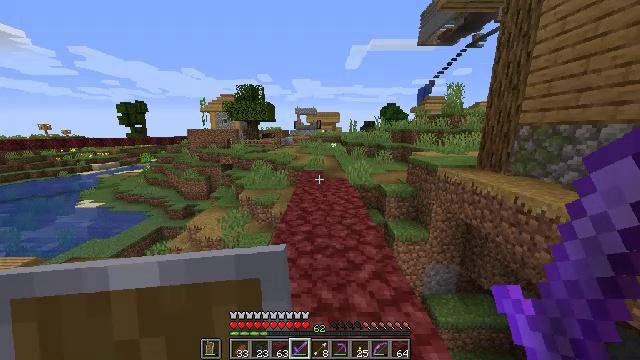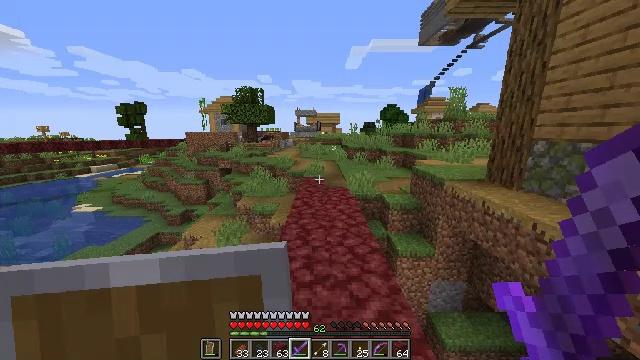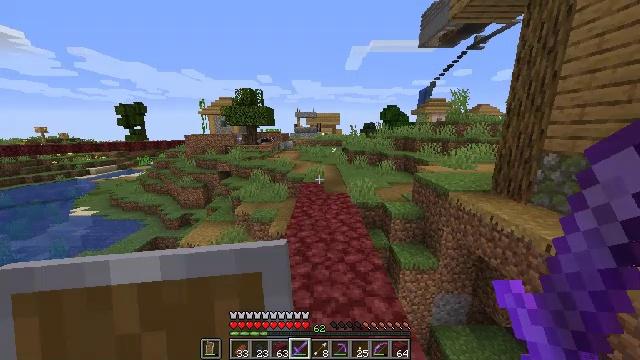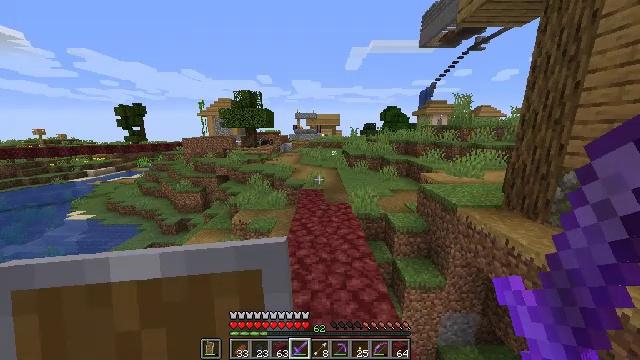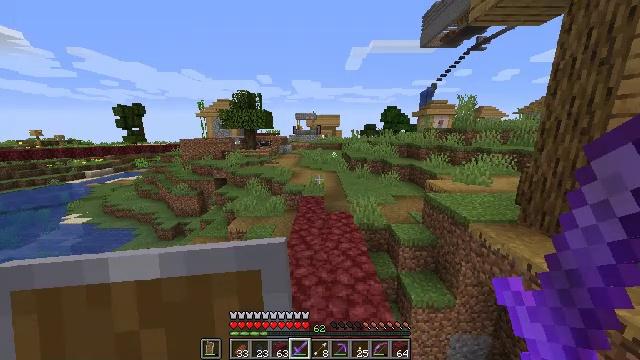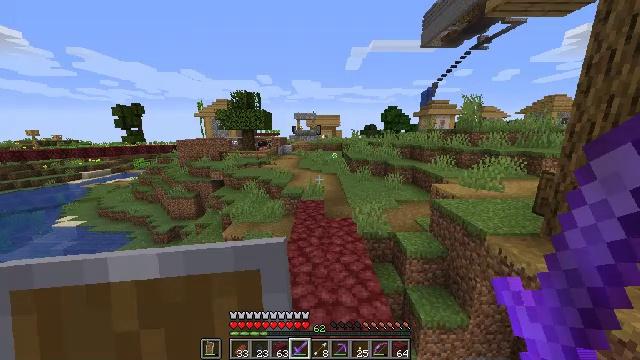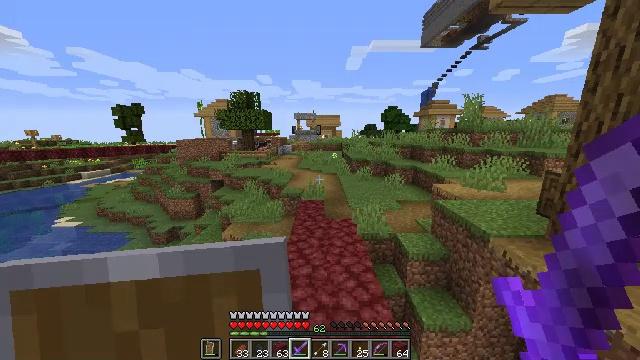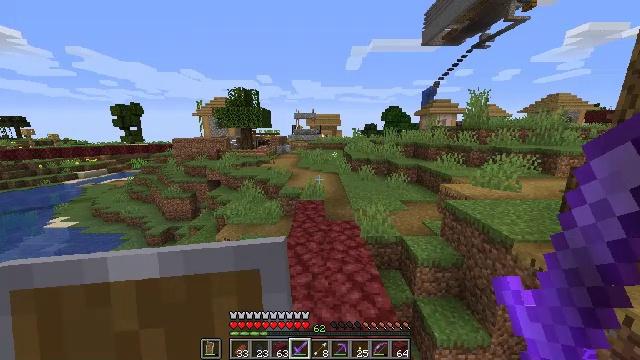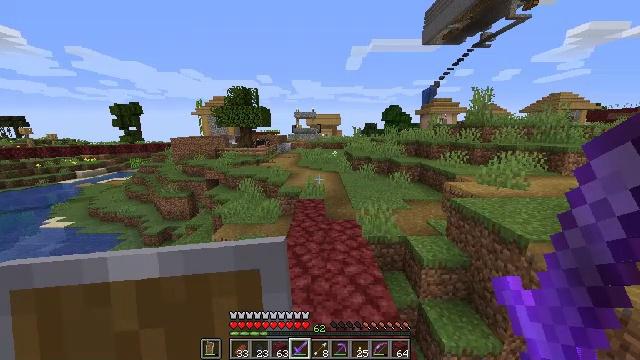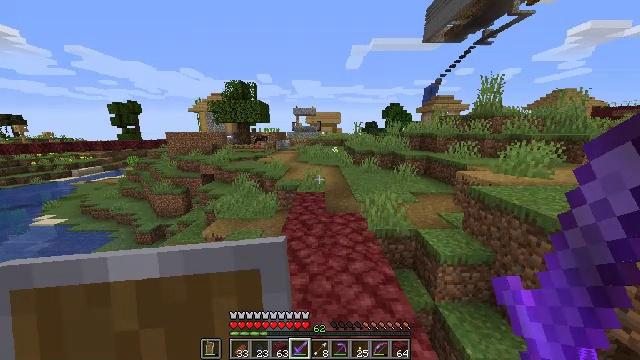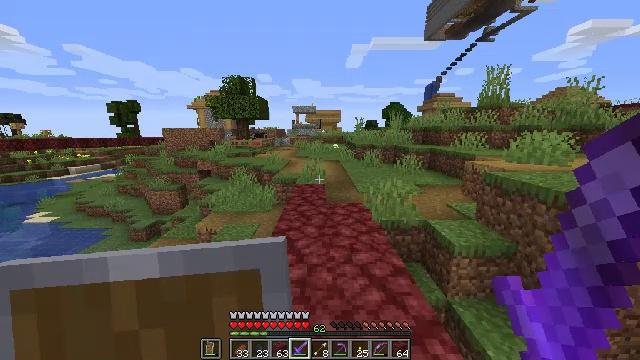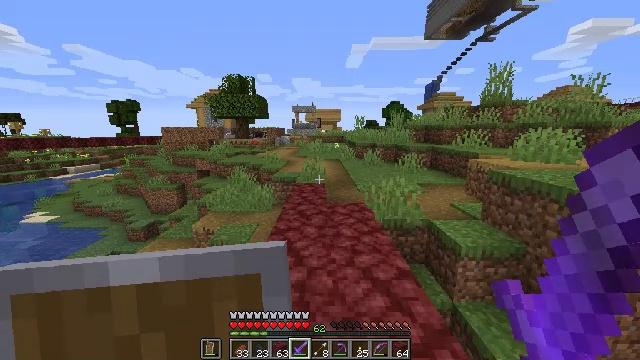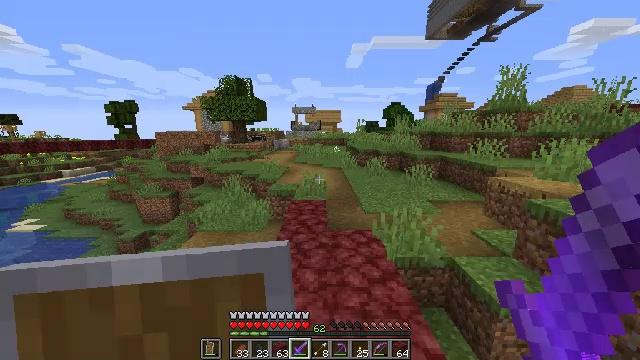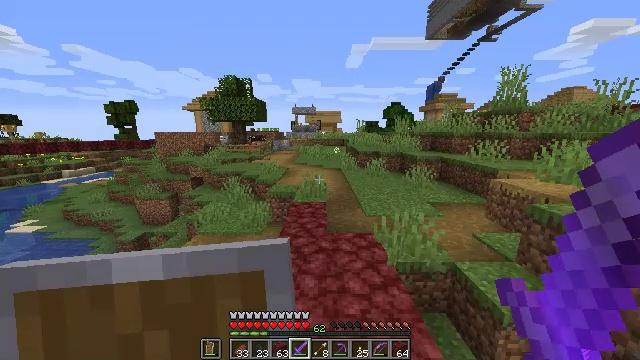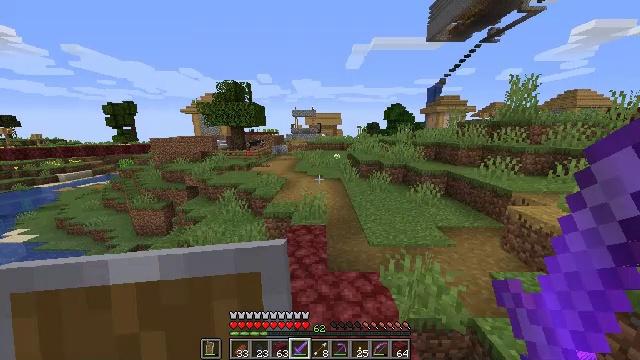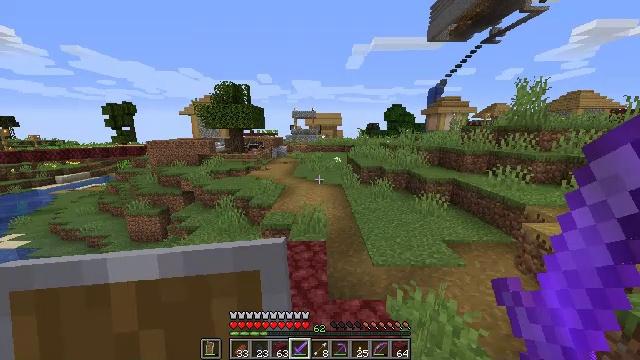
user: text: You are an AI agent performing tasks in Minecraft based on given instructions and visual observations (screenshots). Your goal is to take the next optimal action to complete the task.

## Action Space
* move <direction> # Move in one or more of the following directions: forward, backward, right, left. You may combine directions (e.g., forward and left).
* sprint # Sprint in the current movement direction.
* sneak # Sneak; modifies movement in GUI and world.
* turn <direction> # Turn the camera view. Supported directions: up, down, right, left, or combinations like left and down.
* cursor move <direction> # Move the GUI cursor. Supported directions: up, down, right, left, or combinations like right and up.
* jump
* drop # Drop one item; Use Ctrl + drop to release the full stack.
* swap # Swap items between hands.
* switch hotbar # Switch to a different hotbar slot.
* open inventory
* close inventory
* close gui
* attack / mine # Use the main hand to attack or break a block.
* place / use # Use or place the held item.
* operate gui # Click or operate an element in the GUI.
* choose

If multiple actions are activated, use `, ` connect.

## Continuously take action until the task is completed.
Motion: motion action
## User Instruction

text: Get an ender eye by combining ender pearl and blaze powder in the crafting table.
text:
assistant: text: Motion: move forward, jump
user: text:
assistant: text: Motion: move forward, jump
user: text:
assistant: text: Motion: move forward, jump
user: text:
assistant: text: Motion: move forward, jump
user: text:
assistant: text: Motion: move forward, jump
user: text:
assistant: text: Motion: move forward, jump
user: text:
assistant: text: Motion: move forward, jump
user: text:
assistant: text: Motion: move forward, jump
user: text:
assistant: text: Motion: move forward, jump
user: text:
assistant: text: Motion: move forward, jump
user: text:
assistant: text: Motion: move forward, jump
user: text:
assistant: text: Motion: move forward, jump
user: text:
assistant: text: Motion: move forward, jump
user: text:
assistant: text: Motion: move forward, jump
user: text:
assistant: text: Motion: move forward, jump
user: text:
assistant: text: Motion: move forward, jump
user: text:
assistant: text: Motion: move forward, jump
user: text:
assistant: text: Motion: move forward, jump
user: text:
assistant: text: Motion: move forward, jump
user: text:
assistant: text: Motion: move forward, jump
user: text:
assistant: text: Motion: move forward, jump
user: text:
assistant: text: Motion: move forward, jump
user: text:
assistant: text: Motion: move forward, jump
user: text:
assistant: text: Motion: move forward, jump
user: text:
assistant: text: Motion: move forward, jump
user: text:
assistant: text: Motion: move forward, jump
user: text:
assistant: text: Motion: move forward, jump
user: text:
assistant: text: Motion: move forward, jump
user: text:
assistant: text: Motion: move forward, jump
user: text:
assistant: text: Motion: move forward, jump